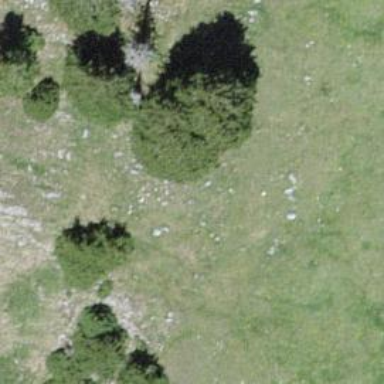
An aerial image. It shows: Needle-leaved tree in natural setting.